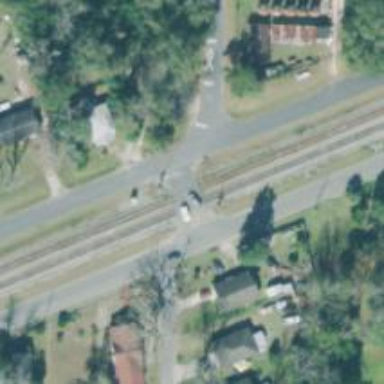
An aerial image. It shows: Level crossing along the railway.